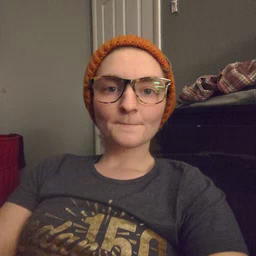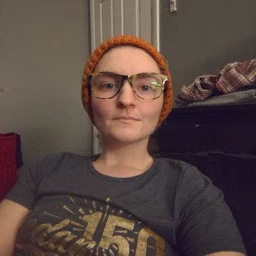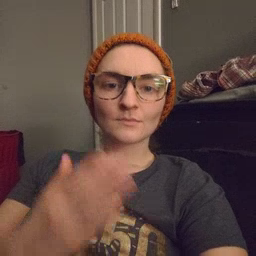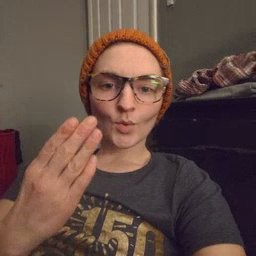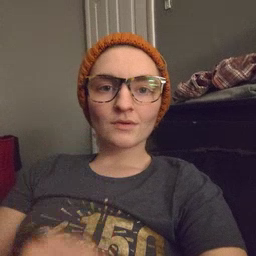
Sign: morning